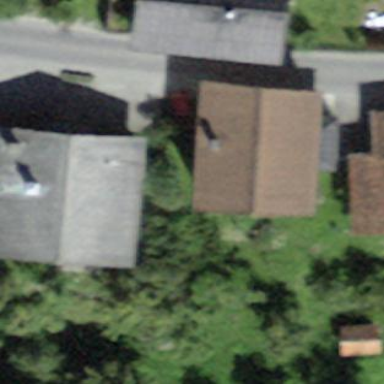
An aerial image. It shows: Detached building with gabled roof.